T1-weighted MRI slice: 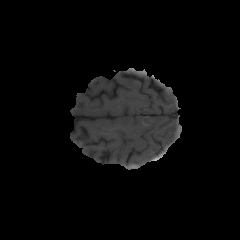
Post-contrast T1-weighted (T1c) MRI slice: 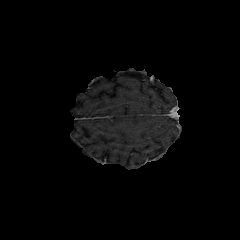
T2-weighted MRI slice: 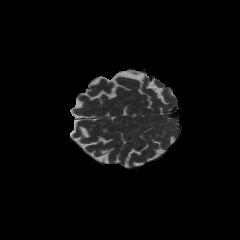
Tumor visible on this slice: no